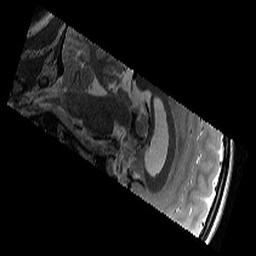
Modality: T2w
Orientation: sagittal
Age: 11
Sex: female
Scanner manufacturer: siemens
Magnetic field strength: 3 T
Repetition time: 9.23 s
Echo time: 0.067 s